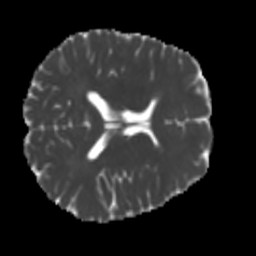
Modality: MD
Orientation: axial
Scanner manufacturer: siemens
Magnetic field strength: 3 T
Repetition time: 4 s
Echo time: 0.0594 s